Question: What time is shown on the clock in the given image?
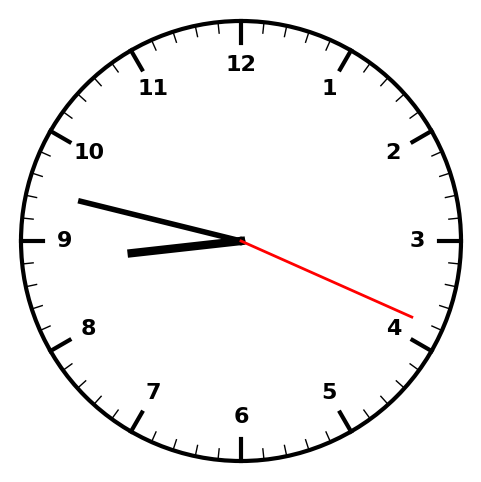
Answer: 08:47:19